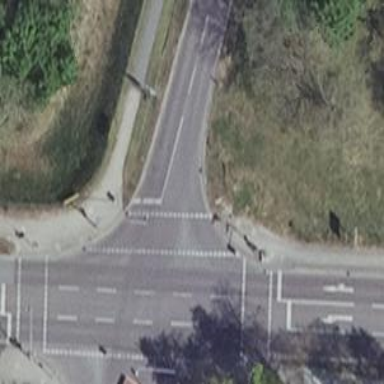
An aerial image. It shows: Crossing with traffic signals.